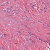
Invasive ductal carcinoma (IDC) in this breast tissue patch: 0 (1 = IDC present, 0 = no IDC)